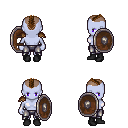
a pixel art fantasy rpg character, female body template, dark elf, purple skin, leather shoulder armor, metal pants, brown short mohawk hairstyle, black shoes, shield, four views (front, back, left, right), 2x2 character sprite sheet, small pixel art, hard edges, no anti-aliasing